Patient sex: M
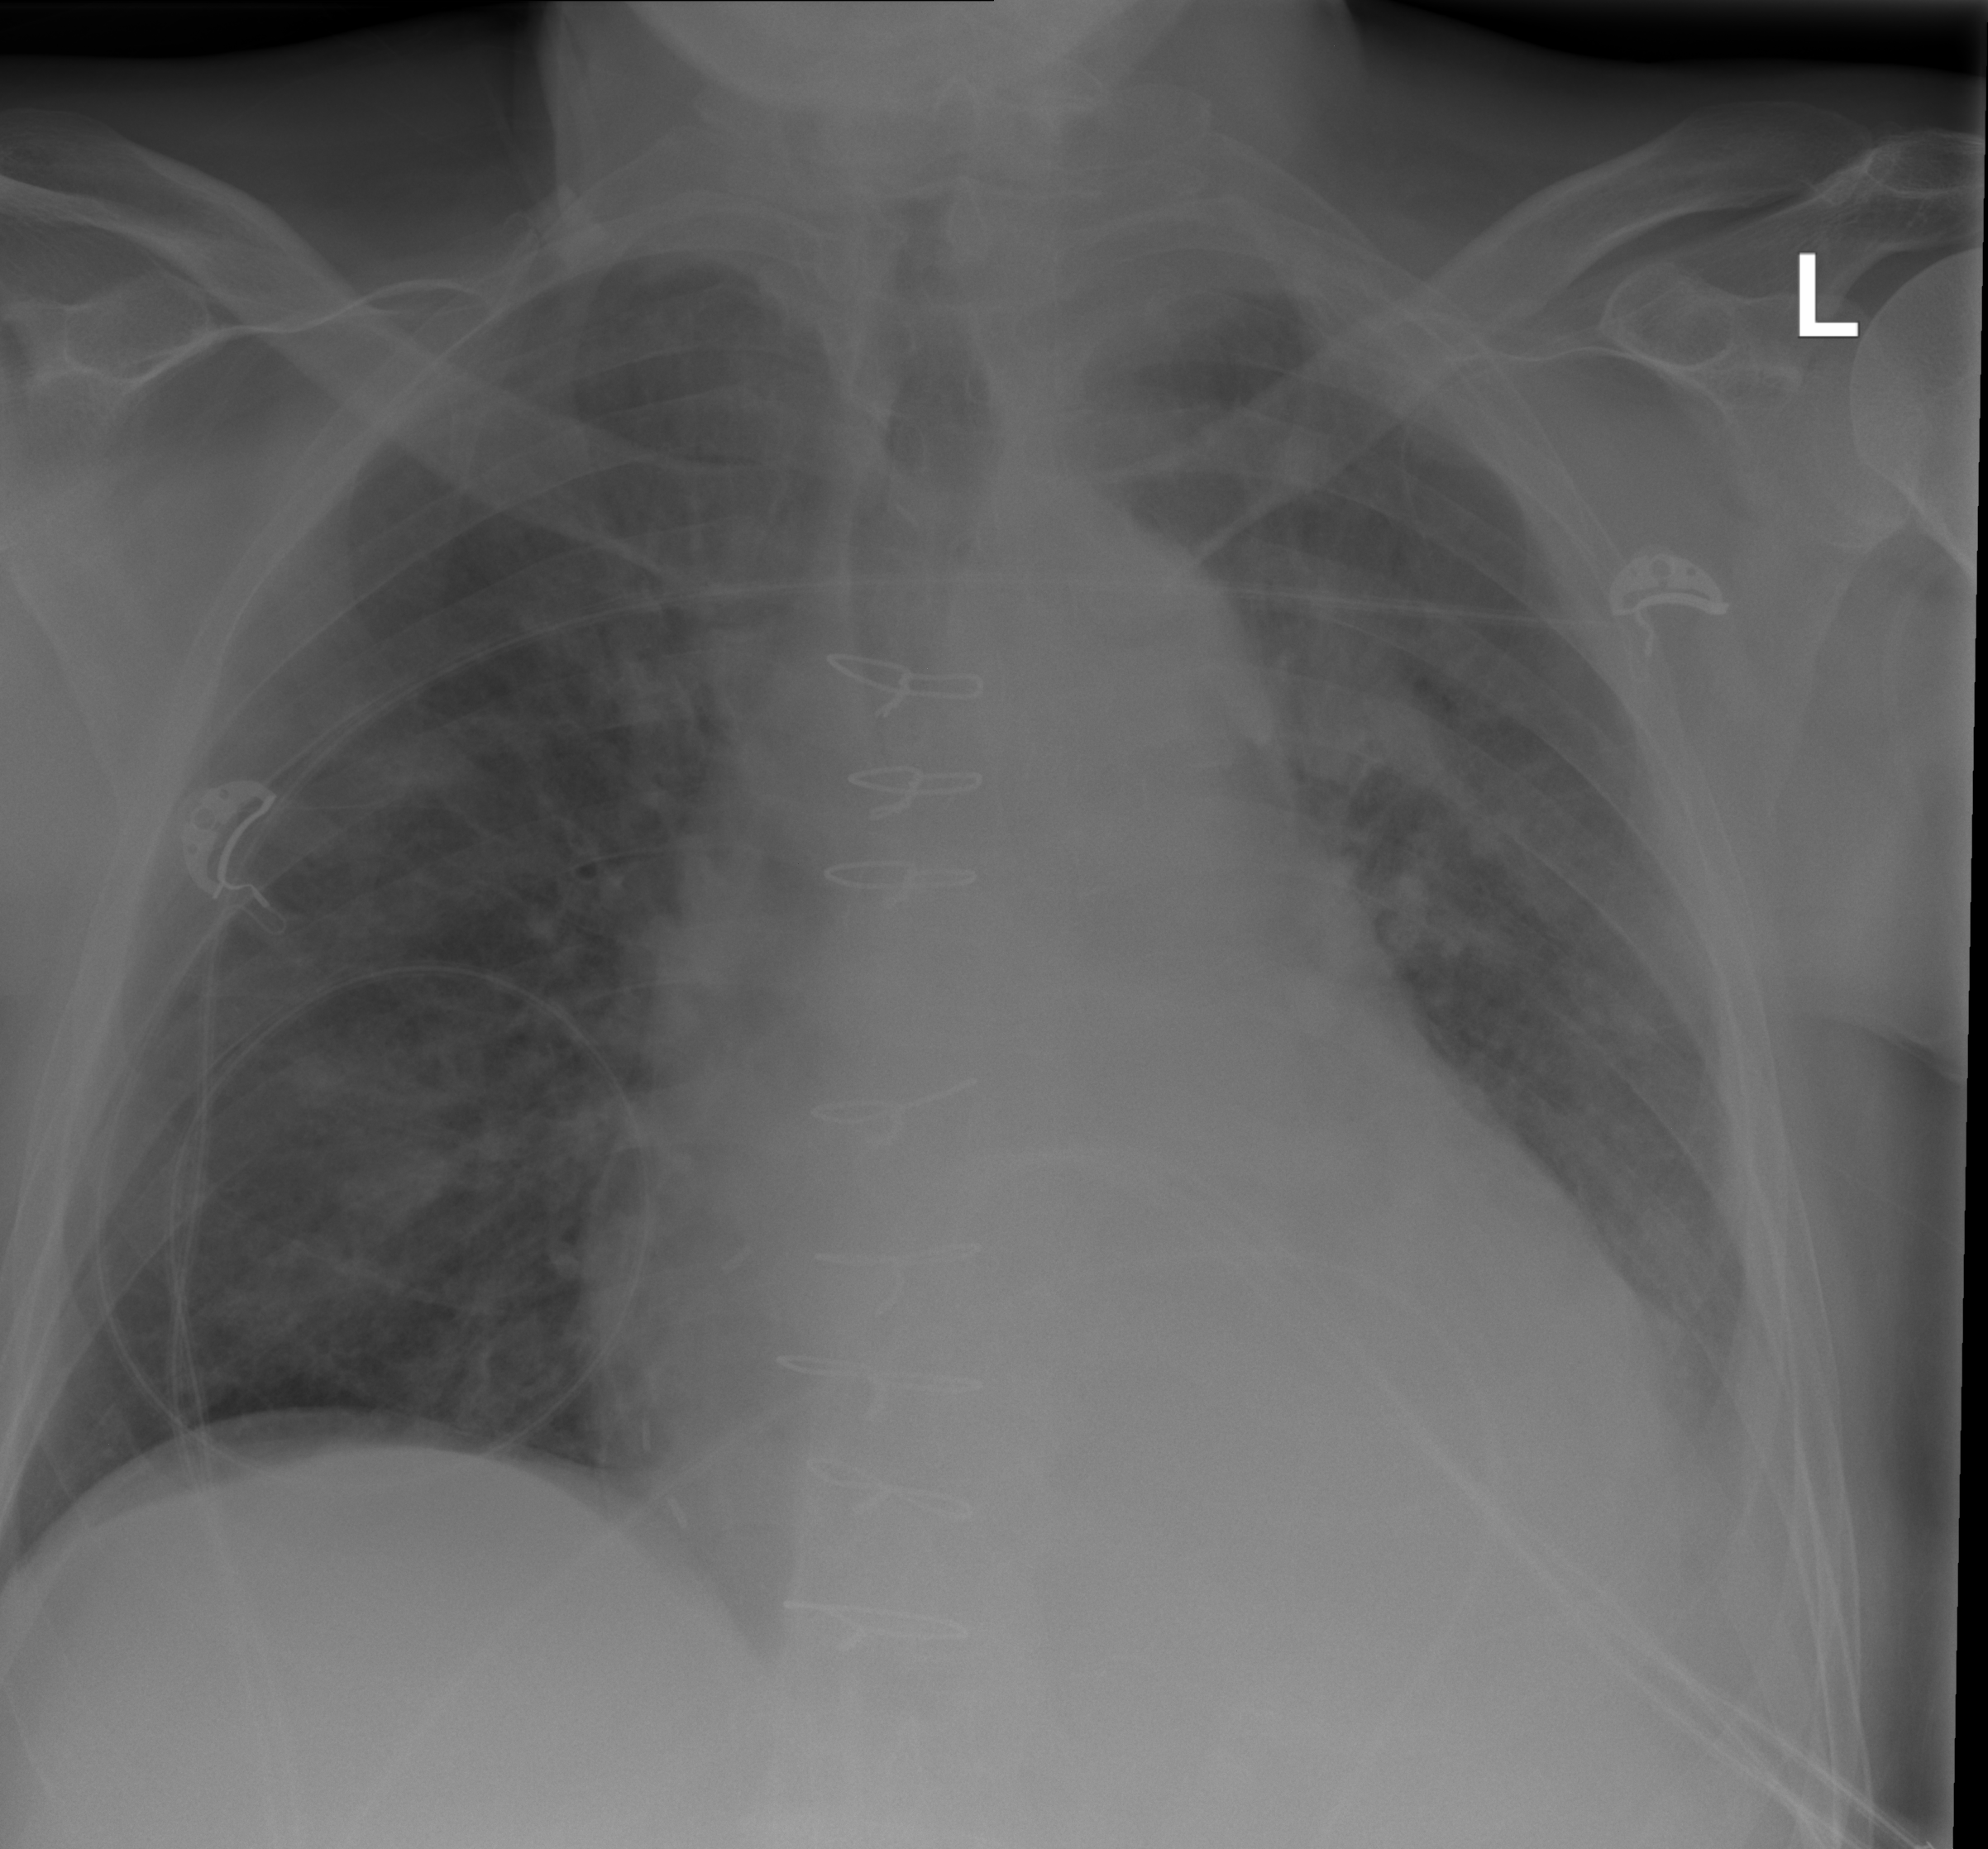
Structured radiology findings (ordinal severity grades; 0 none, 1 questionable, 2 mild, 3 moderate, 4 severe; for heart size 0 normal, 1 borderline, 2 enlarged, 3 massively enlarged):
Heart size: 2
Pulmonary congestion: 3
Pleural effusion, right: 0
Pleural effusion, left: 2
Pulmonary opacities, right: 2
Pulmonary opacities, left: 2
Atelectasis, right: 2
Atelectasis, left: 2